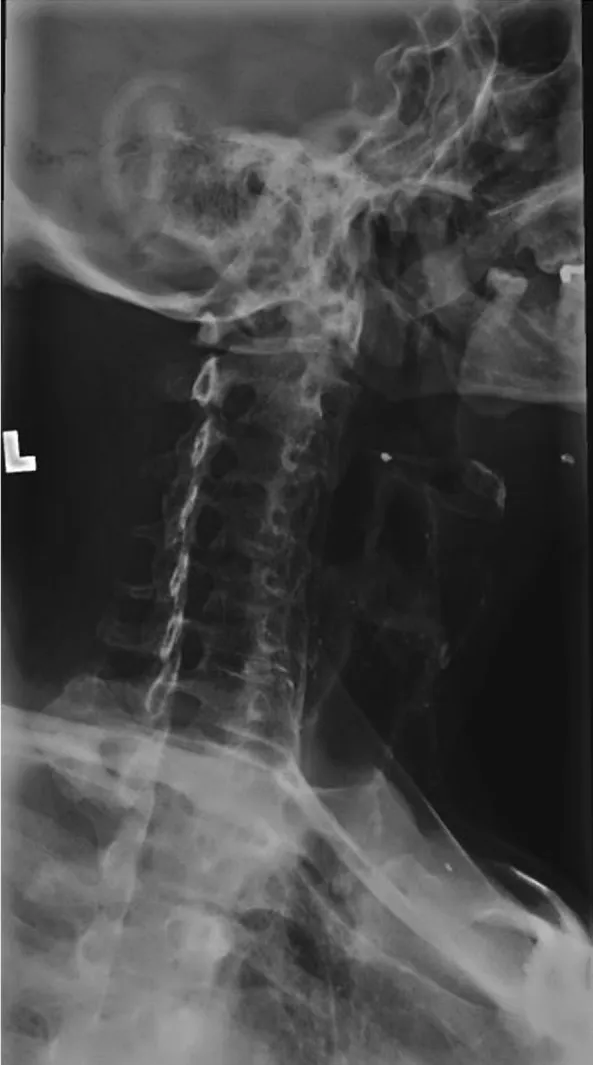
Left Oblique Plain Films, patent intervertebral foramina visualized.
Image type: radiology (x_ray)